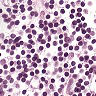
Metastatic tissue present: no